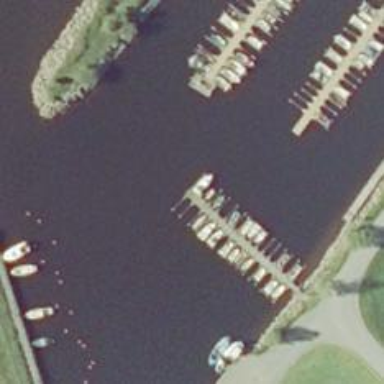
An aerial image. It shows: Man-made pier.